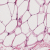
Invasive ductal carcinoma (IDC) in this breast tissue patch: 0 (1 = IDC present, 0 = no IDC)